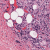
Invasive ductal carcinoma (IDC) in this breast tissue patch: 1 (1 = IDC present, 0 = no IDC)